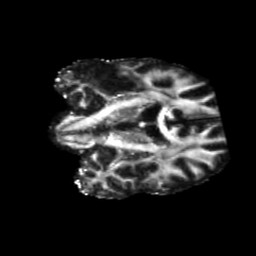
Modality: FA
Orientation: coronal
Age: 47
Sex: male
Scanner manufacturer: siemens
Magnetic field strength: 3 T
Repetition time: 5.25 s
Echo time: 0.08 s